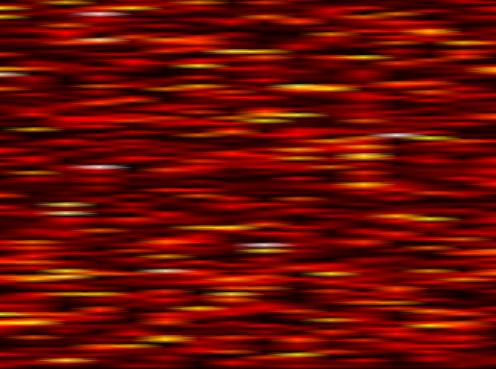
Label: UFMC